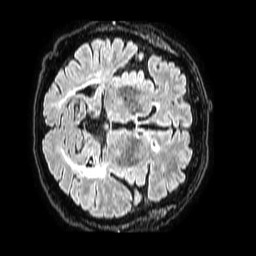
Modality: FLAIR
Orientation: axial
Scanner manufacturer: philips
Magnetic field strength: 1.5 T
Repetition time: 4.8 s
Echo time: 0.3 s